Question: Calculate the area of the minimum circumscribed circle of all polygons in the graph, and keep the result as an integer
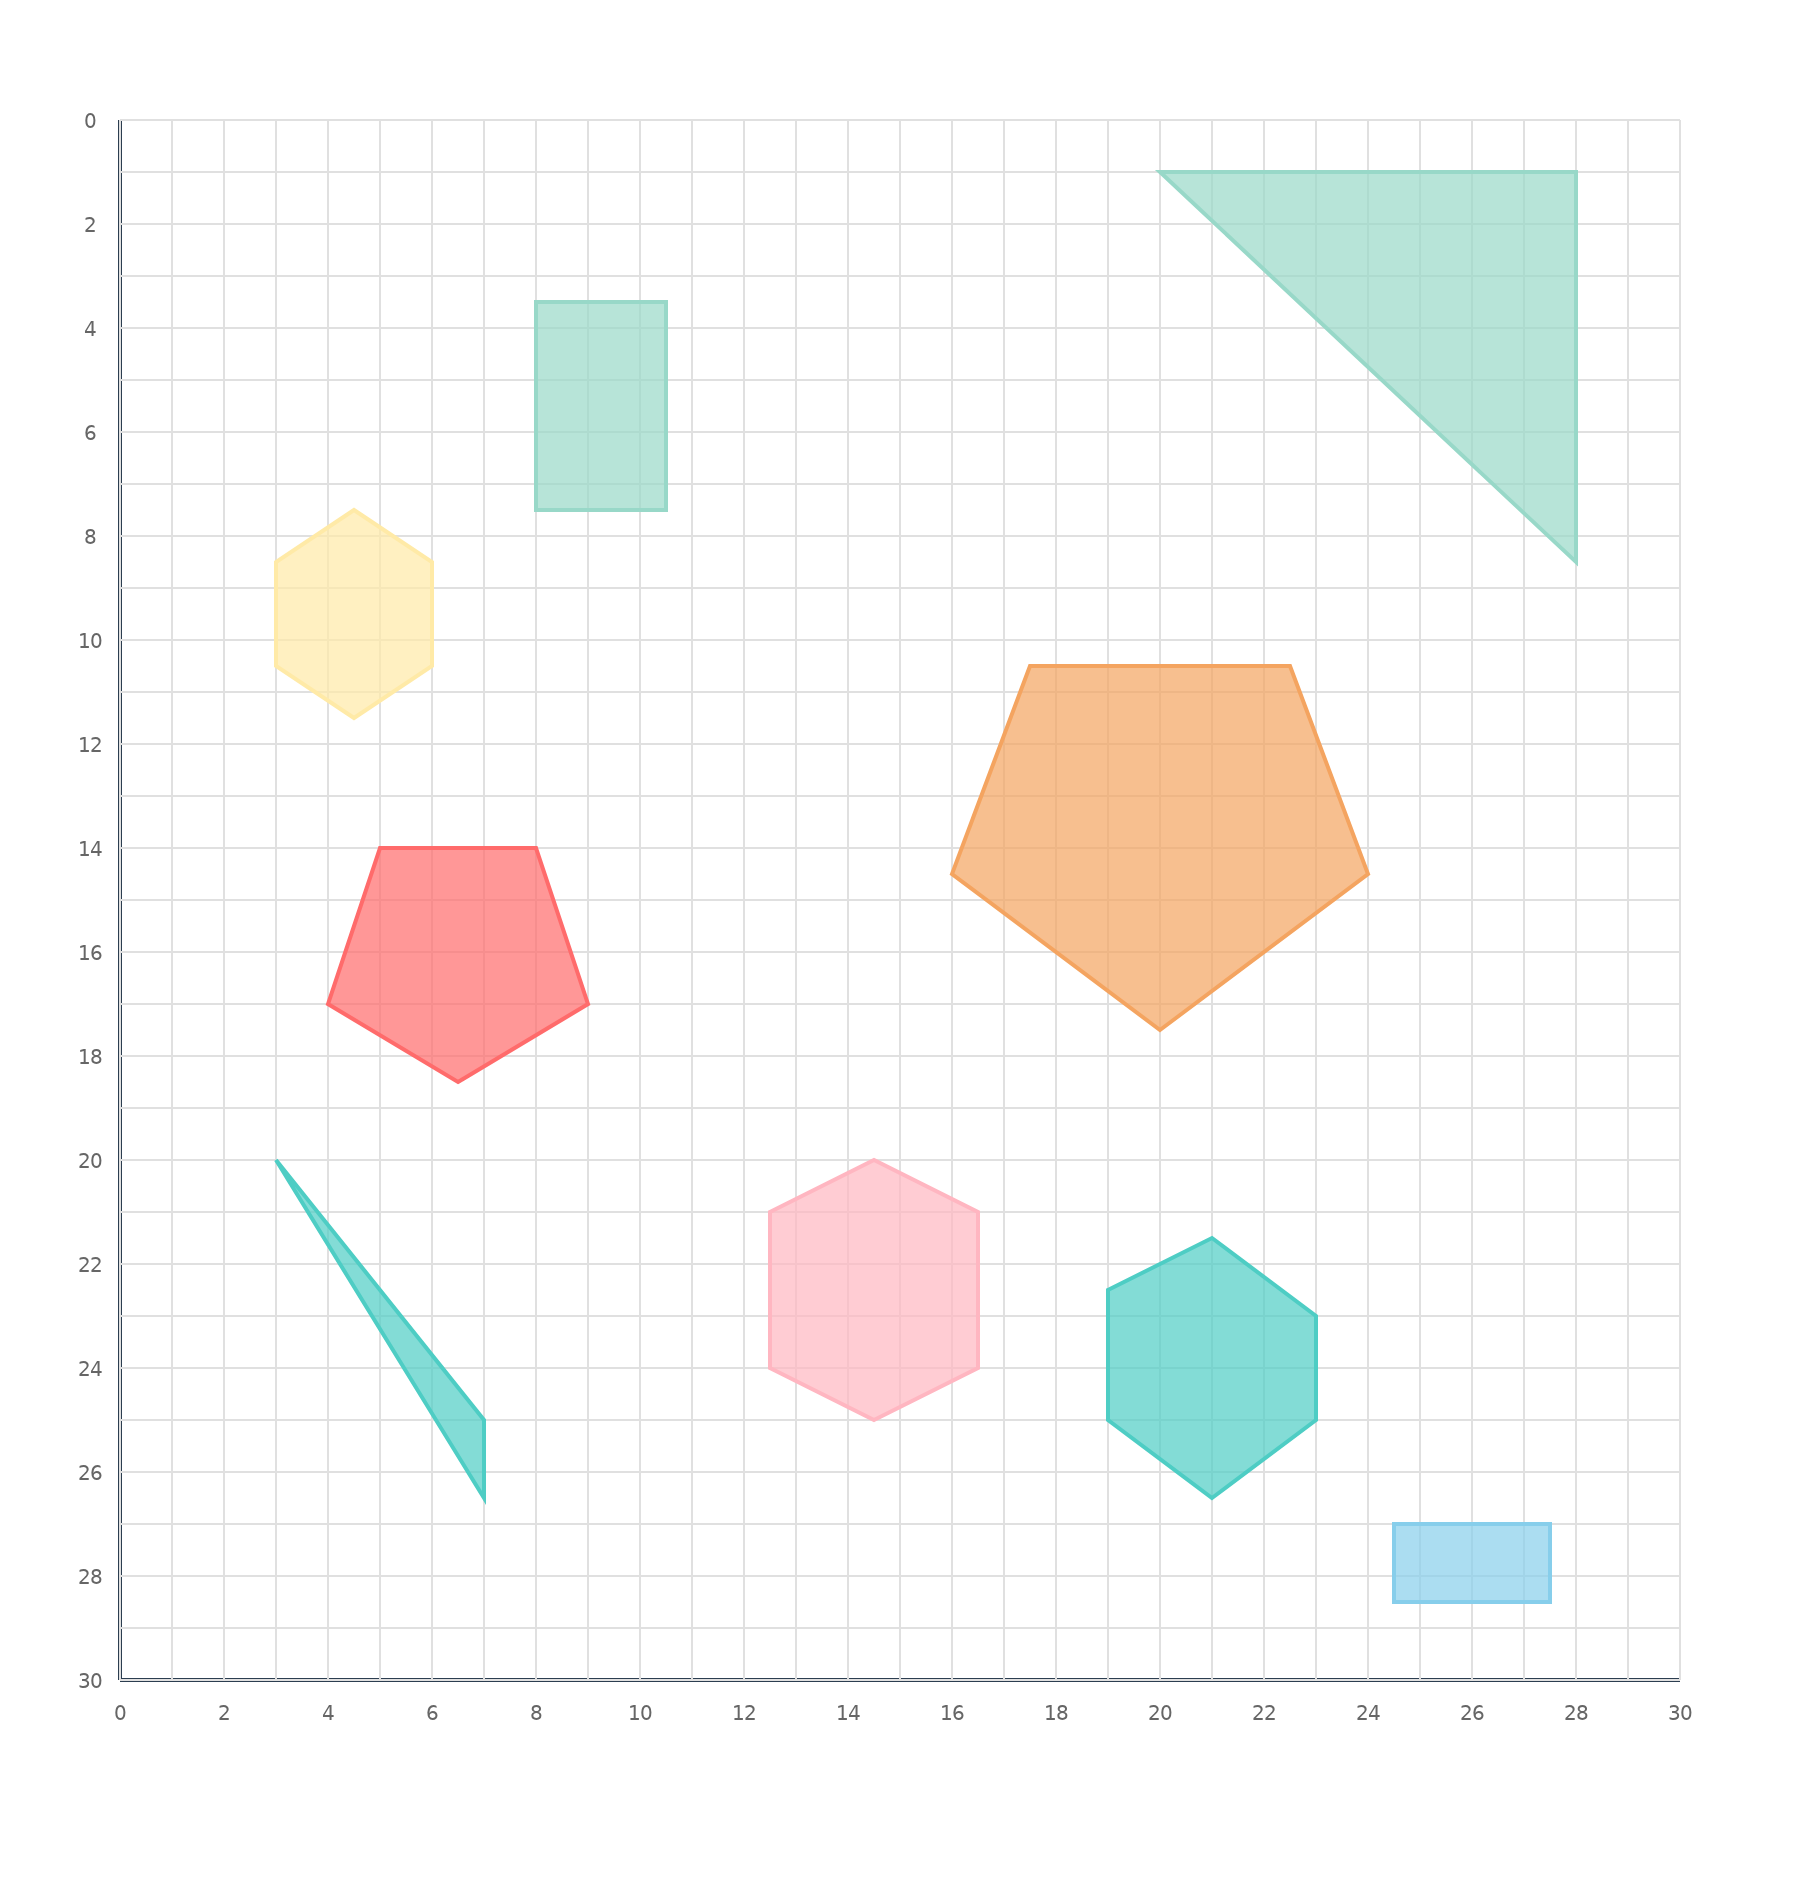
Answer: 866